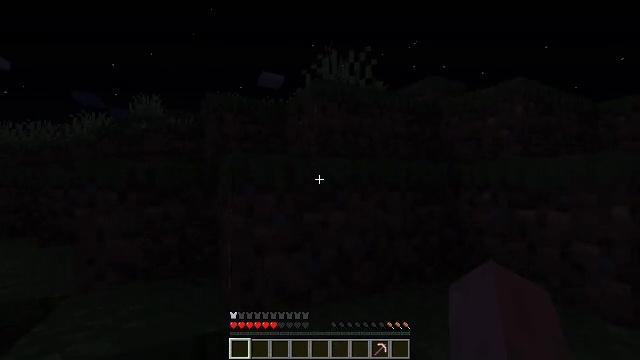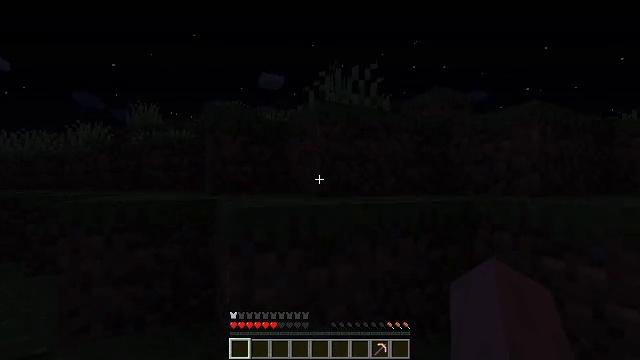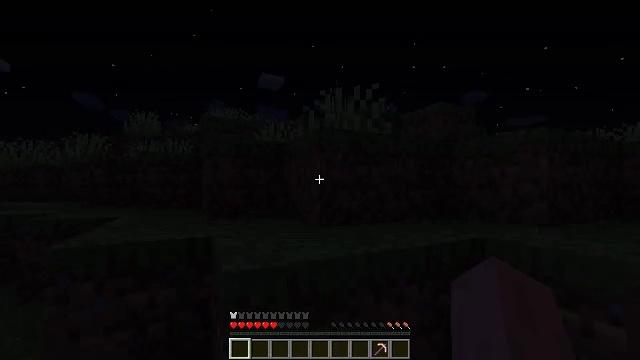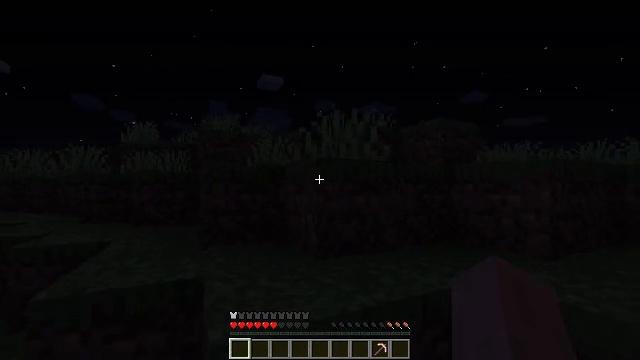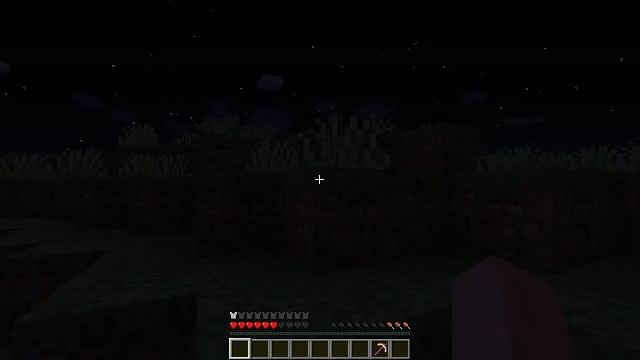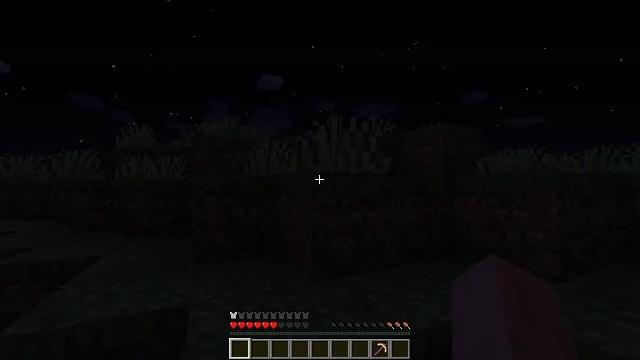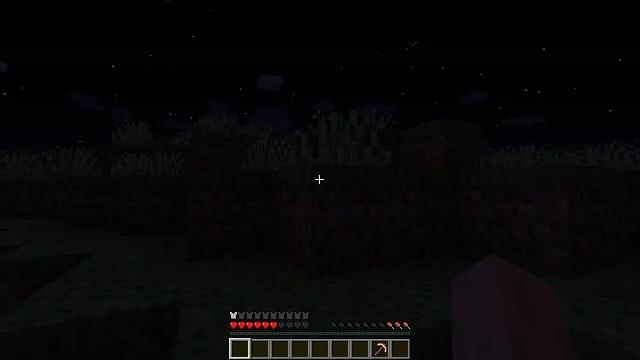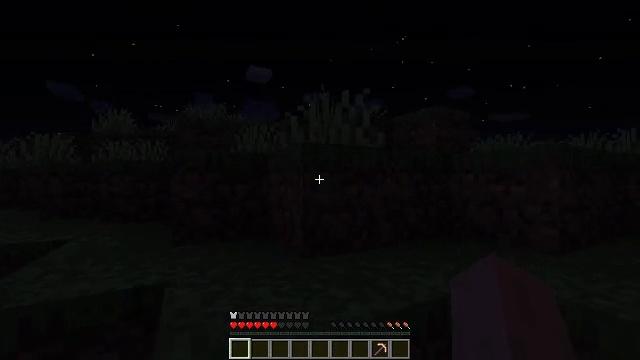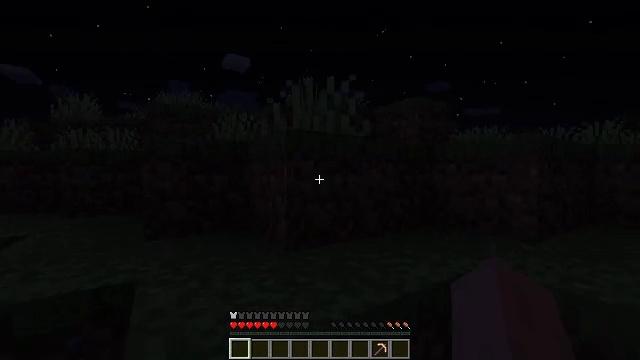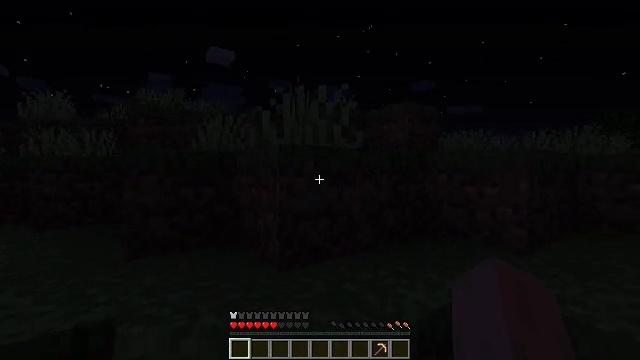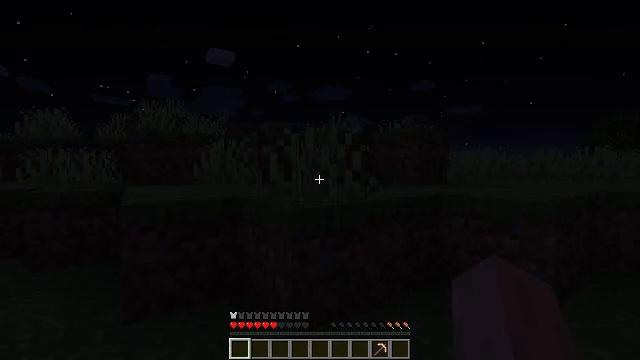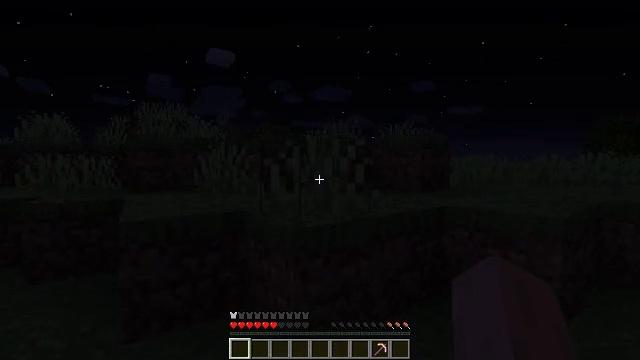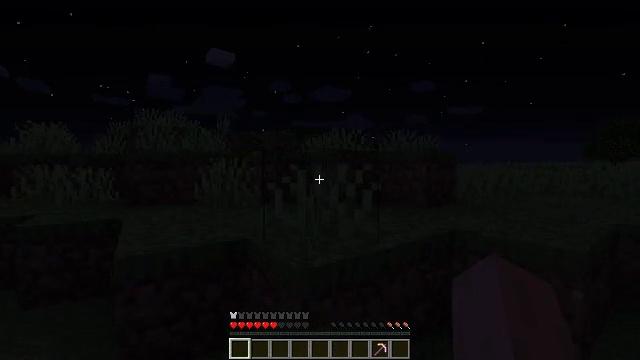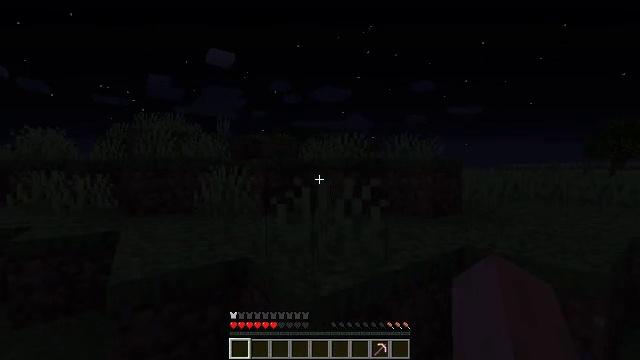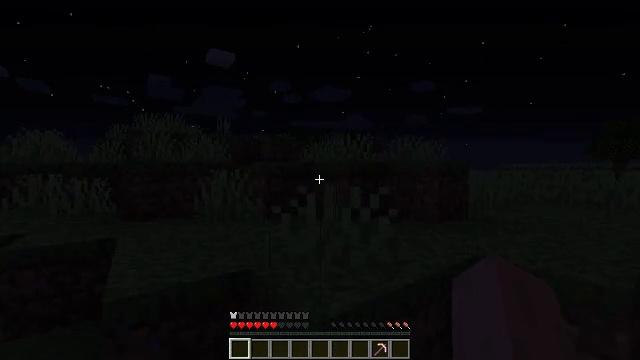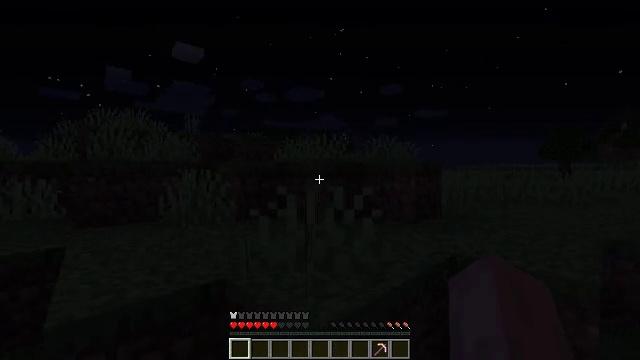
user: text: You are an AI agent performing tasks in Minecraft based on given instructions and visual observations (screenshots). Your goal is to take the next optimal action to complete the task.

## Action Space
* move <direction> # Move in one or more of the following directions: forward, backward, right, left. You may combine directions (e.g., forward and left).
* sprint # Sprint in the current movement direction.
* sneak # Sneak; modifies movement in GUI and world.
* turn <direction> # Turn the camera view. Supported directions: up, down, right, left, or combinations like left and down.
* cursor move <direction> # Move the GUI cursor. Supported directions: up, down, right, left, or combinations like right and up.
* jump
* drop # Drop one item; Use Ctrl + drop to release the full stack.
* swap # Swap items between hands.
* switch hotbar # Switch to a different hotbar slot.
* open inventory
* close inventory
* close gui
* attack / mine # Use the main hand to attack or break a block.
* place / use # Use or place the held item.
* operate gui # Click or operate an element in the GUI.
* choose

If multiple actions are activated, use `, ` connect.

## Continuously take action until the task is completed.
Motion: motion action
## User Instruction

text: Gather grass block for landscaping.
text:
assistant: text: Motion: move forward, jump
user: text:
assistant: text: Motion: move forward, jump
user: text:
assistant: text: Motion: move forward, jump
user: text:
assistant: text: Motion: move forward, jump
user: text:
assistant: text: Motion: move forward and move left, jump
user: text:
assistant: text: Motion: move forward and move left
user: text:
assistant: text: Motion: move forward and move left, turn right and down
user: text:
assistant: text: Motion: move forward and move left, turn right and down
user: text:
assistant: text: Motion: move forward and move left, turn right, jump
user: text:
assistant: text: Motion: move forward, jump
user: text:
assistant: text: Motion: move forward, jump
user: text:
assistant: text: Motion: move forward, jump
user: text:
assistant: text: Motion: move forward and move left, jump
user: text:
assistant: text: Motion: move forward and move left
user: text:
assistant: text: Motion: move forward and move left, turn right
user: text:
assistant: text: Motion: move forward and move left, turn right
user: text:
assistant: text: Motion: move forward and move left
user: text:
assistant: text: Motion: move forward, jump
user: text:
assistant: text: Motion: move forward, jump
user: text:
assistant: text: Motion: move forward, jump
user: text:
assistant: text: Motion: move forward, jump
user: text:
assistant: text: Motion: move forward, jump
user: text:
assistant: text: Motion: move forward
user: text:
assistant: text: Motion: move forward, turn right and down
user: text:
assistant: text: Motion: move forward, turn right and down
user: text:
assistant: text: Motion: move forward
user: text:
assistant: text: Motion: move forward
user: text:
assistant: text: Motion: move forward
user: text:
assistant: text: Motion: move forward
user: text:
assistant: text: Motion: move forward